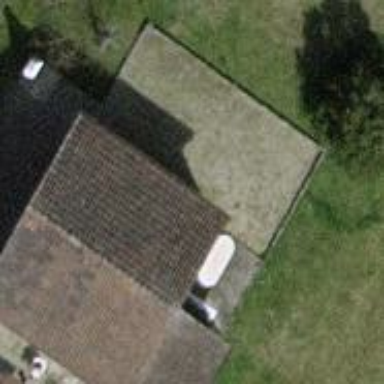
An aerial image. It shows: Shed.